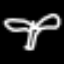
Label: palm tree